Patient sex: M
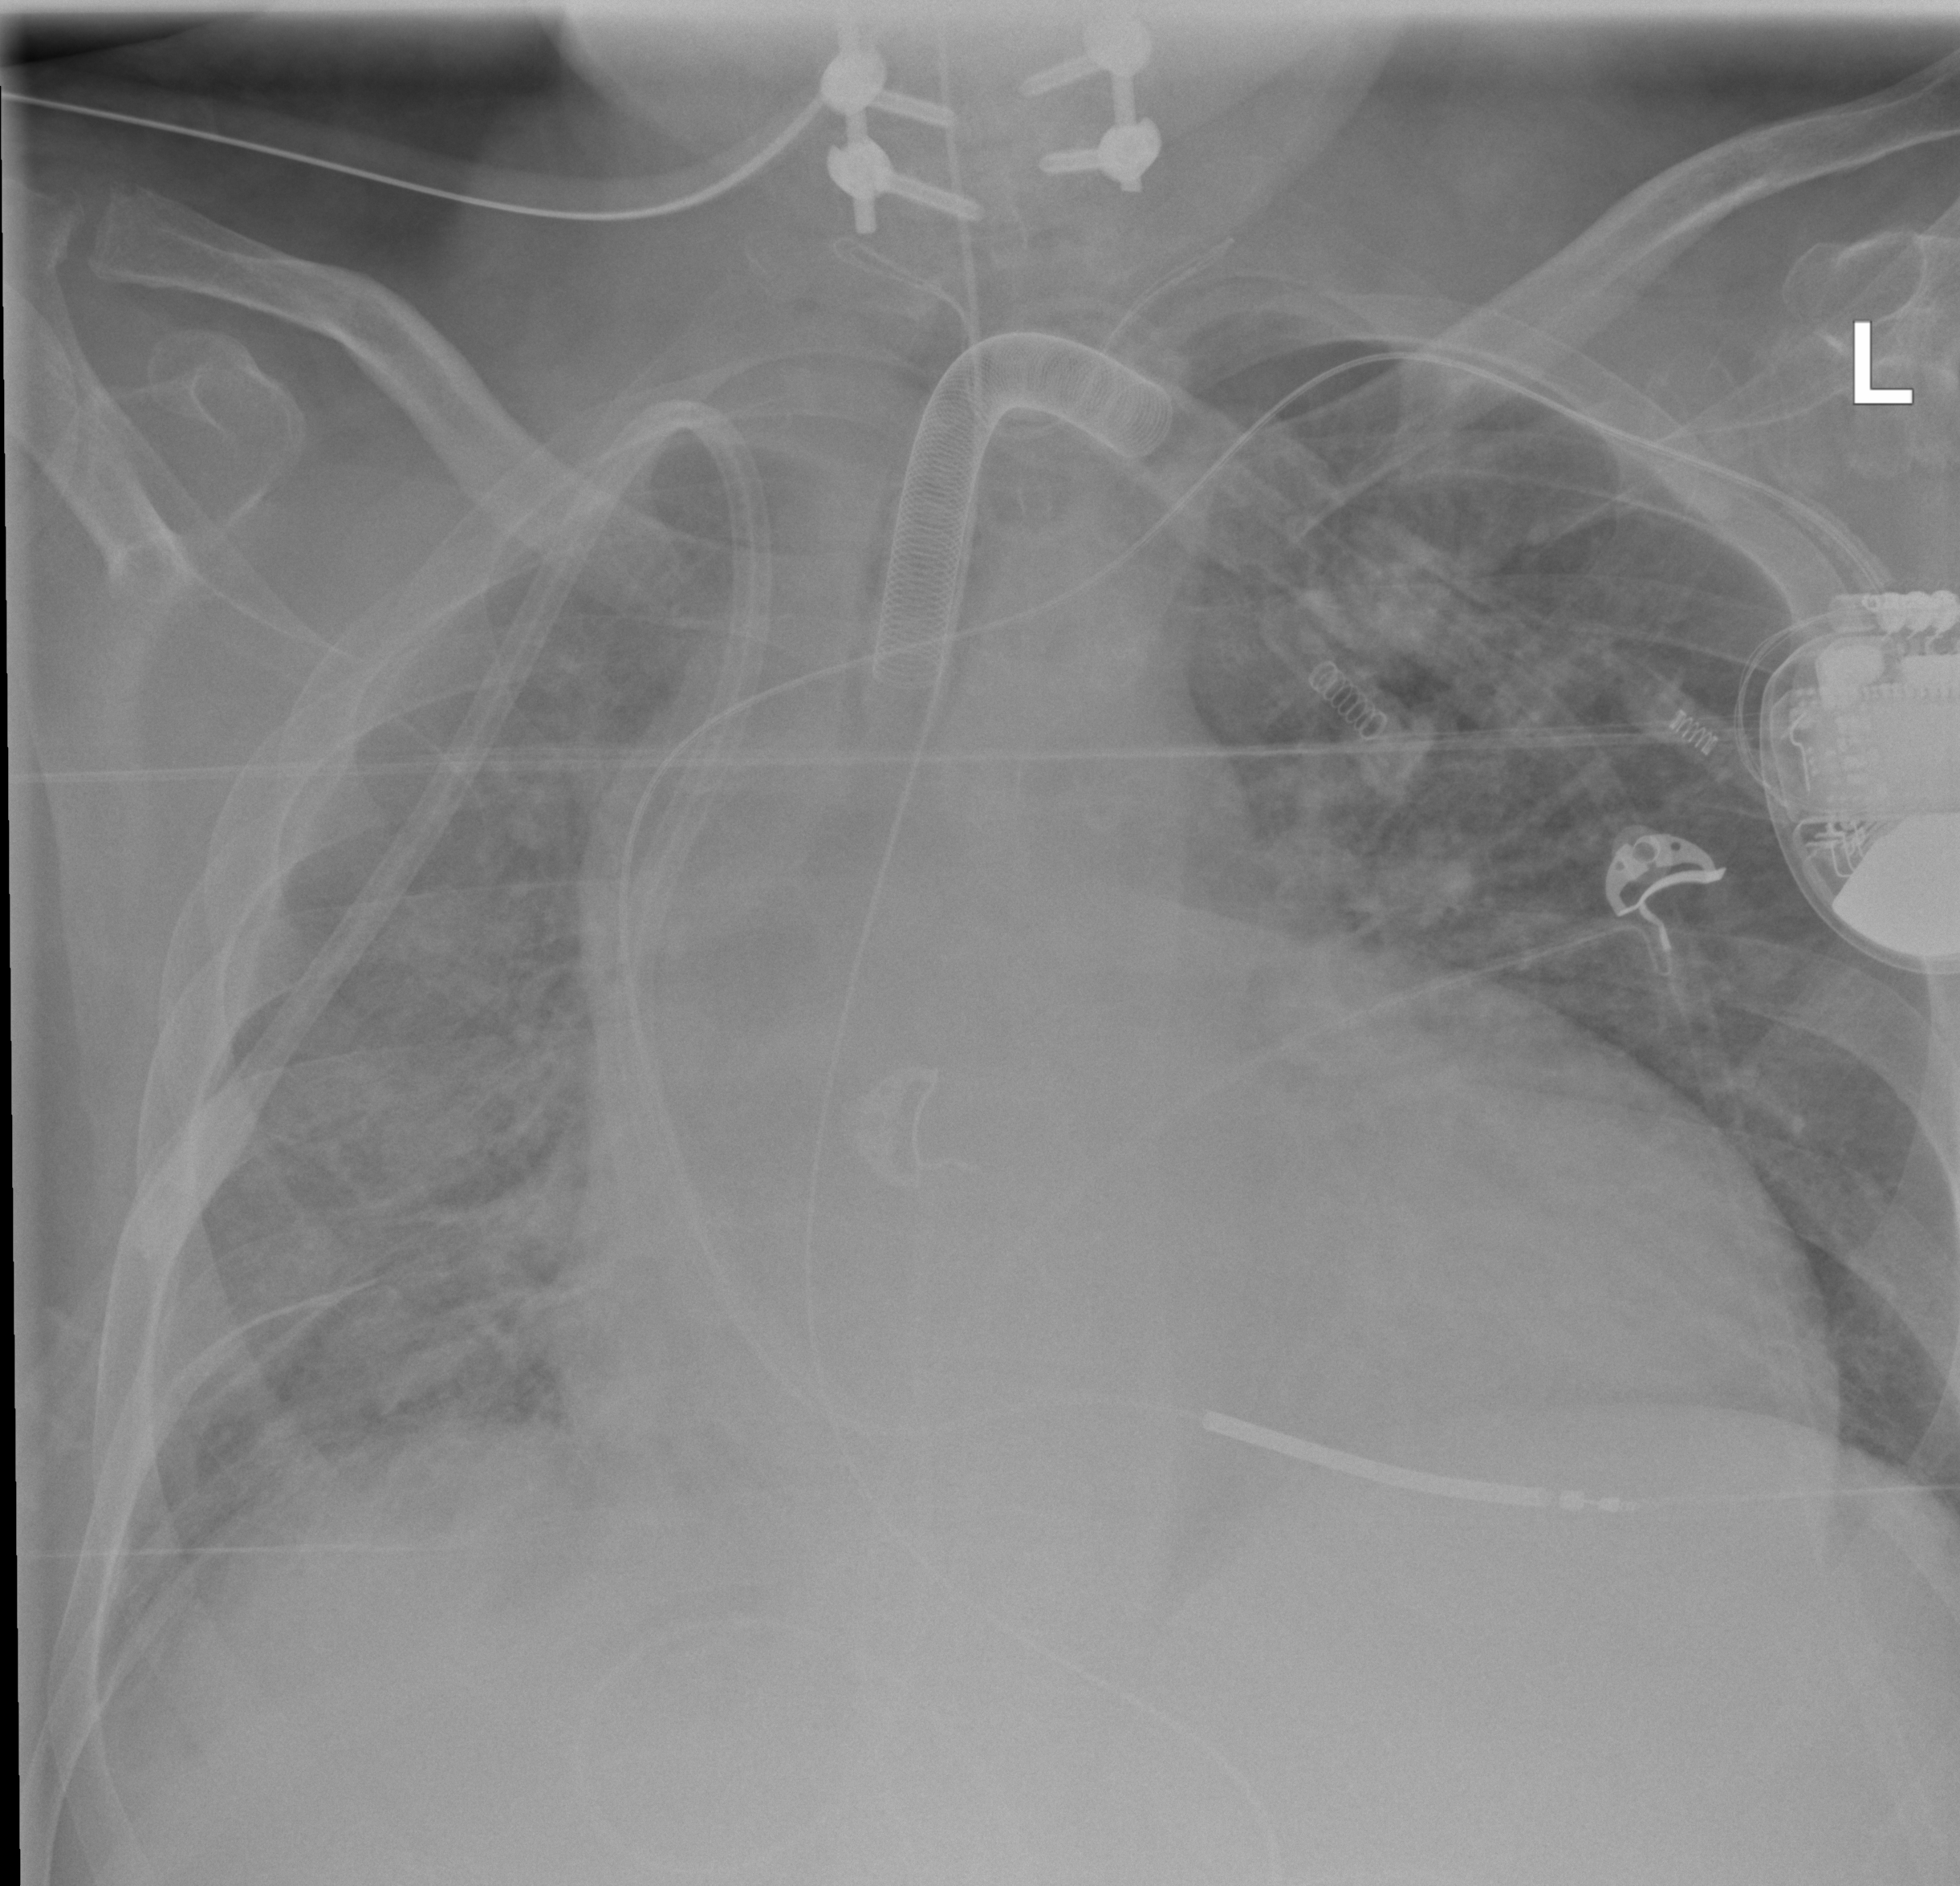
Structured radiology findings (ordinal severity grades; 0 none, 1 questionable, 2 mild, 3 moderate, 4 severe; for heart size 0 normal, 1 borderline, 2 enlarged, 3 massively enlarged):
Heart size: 2
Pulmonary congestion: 2
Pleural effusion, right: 2
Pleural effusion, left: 0
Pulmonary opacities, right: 2
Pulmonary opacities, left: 0
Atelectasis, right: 2
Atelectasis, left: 2